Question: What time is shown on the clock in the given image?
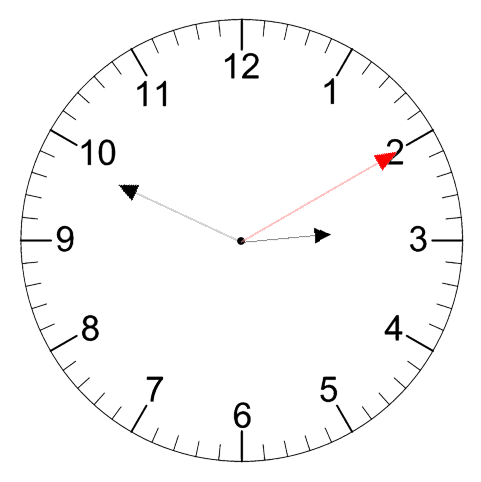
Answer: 02:49:10